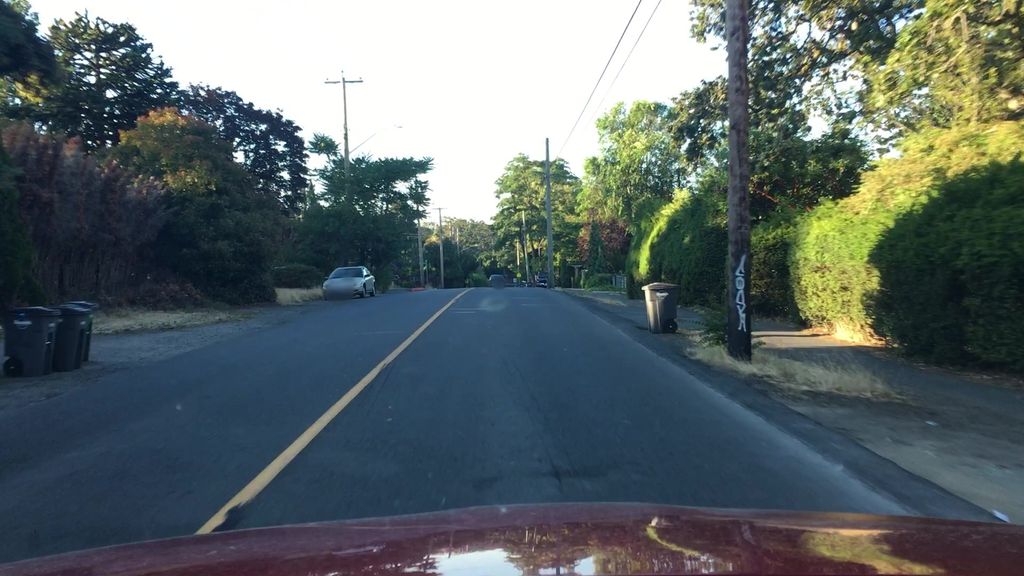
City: victoria